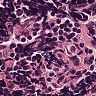
Metastatic tissue present: no